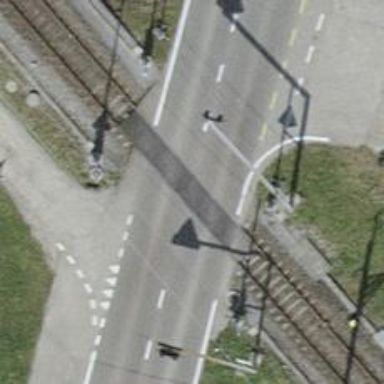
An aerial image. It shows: Level crossing with double half barrier.